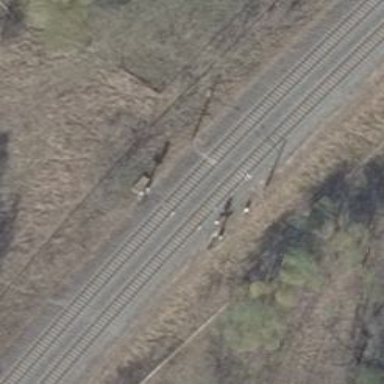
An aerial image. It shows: Railway signal.